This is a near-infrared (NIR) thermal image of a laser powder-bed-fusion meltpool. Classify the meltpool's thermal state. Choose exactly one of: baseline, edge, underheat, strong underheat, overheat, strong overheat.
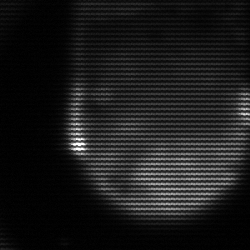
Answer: edge